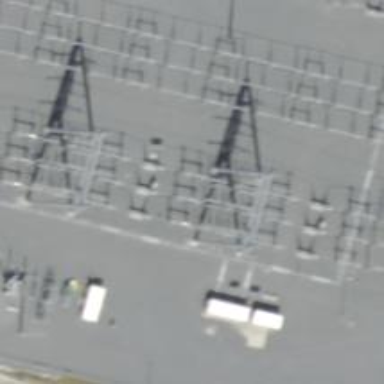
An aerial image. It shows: Switch for power supply.